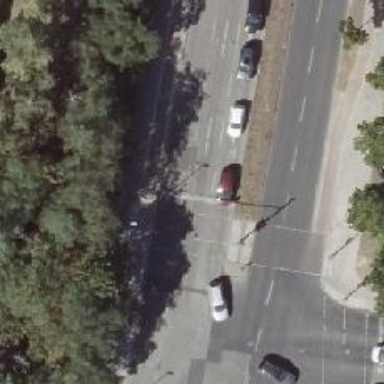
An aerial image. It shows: Road with traffic signals.